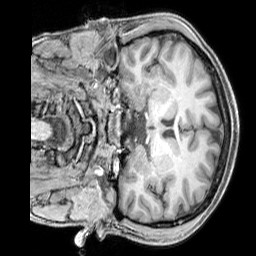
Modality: T1w
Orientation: coronal
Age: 18
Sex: female
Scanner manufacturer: siemens
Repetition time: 2.3 s
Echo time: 0.00226 s